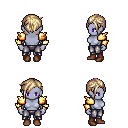
a pixel art fantasy rpg character, female body template, dark elf, purple skin, gold arm armor, metal pants, white blonde pixie cut hairstyle, brown shoes, four views (front, back, left, right), 2x2 character sprite sheet, small pixel art, hard edges, no anti-aliasing